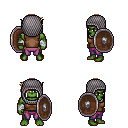
a pixel art fantasy rpg character, male body template, orc, green skin, brown sleeveless shirt, magenta pants, light blonde pixie cut hairstyle, chain hood, white cloth bandages, shield, four views (front, back, left, right), 2x2 character sprite sheet, small pixel art, hard edges, no anti-aliasing